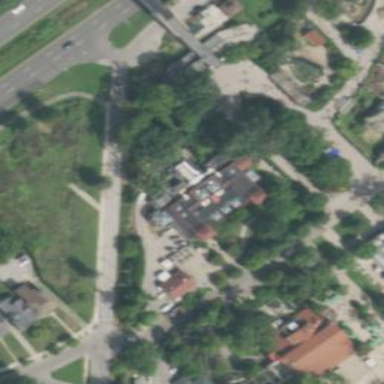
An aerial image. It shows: Public building with aviary for the zoo.